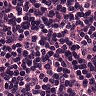
Metastatic tissue present: yes